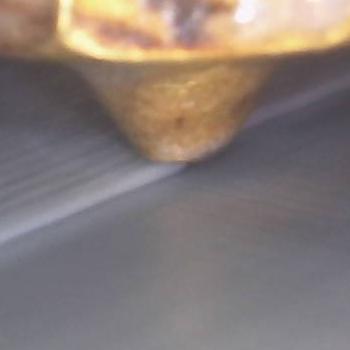
Flow rate: 47%